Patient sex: M
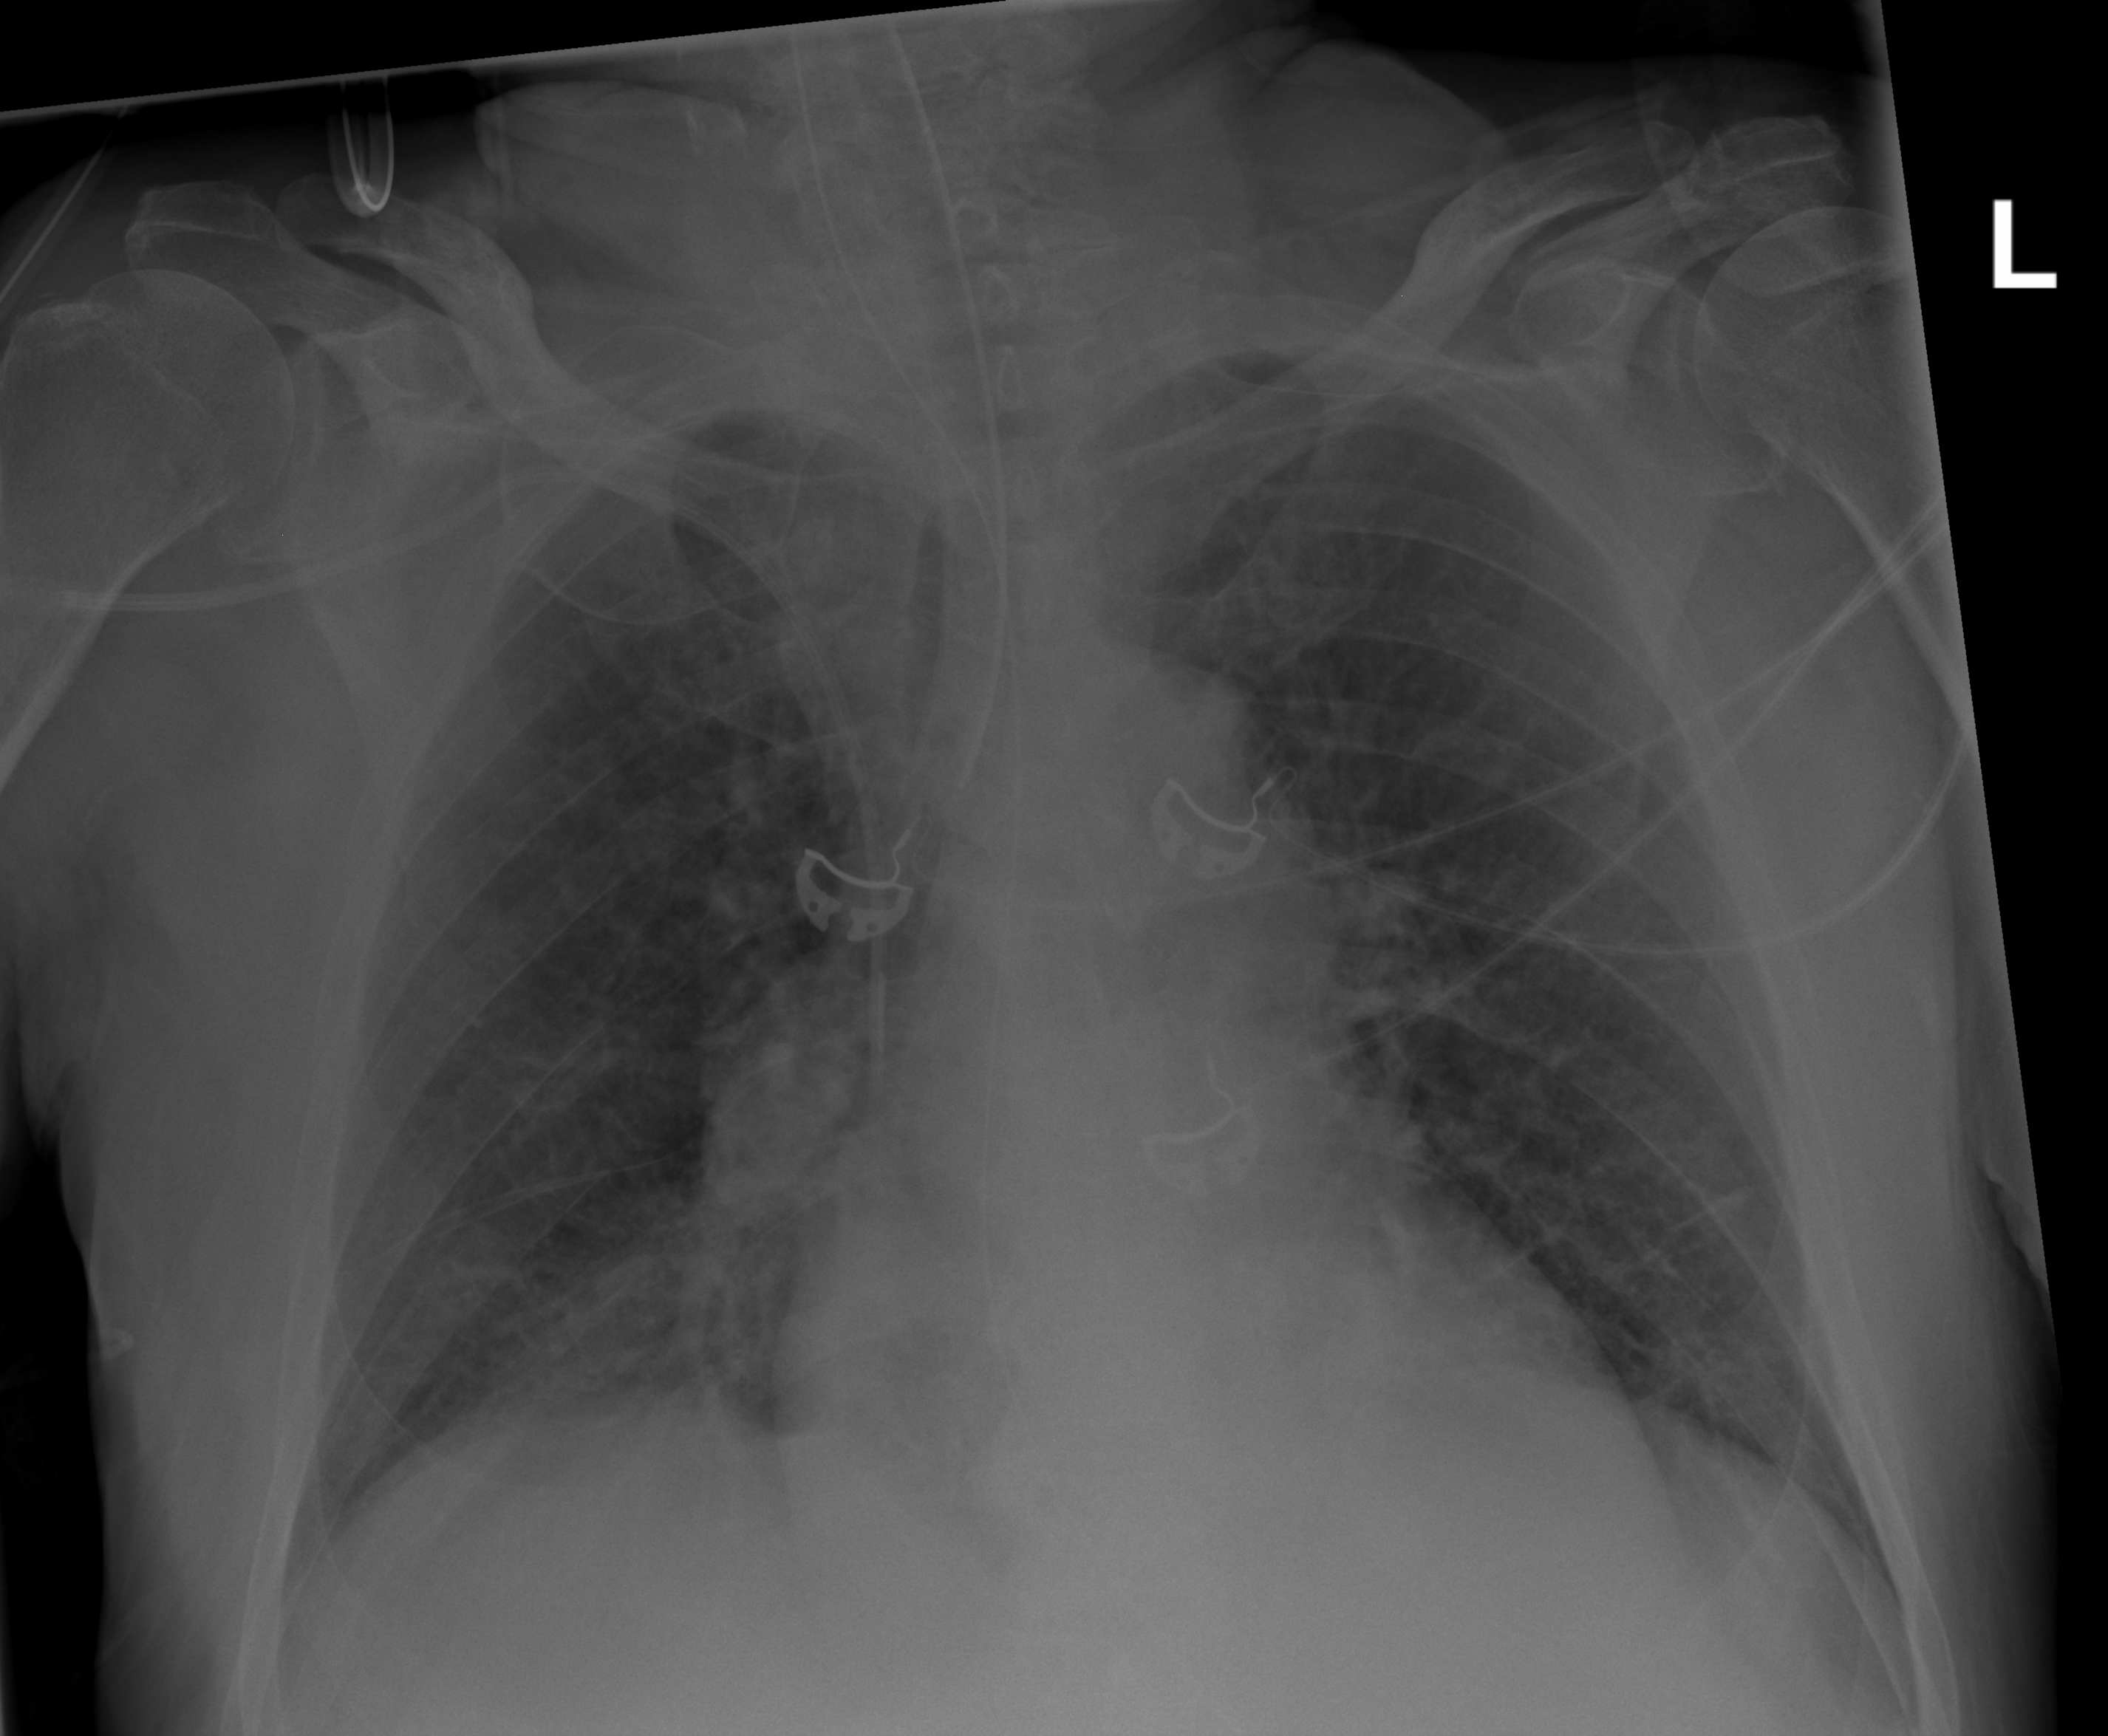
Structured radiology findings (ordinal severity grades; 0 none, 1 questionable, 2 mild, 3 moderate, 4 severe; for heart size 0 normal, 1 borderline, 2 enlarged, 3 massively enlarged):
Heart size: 2
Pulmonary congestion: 1
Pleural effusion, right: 0
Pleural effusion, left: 0
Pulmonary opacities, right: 2
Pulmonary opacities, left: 0
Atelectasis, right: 2
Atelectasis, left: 2